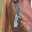
Label: 1